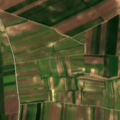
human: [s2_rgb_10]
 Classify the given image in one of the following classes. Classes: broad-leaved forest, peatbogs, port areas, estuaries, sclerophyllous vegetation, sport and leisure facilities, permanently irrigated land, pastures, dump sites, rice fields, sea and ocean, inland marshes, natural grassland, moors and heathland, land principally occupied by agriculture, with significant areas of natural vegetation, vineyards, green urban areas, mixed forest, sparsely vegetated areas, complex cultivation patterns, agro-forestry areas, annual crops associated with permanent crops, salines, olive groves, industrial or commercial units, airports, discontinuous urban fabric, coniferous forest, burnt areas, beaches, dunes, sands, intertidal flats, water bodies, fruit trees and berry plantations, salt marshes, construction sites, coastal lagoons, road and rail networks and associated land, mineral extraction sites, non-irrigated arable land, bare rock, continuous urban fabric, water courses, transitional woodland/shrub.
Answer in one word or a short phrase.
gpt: non-irrigated arable land, vineyards